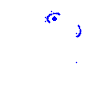
Particle: electron